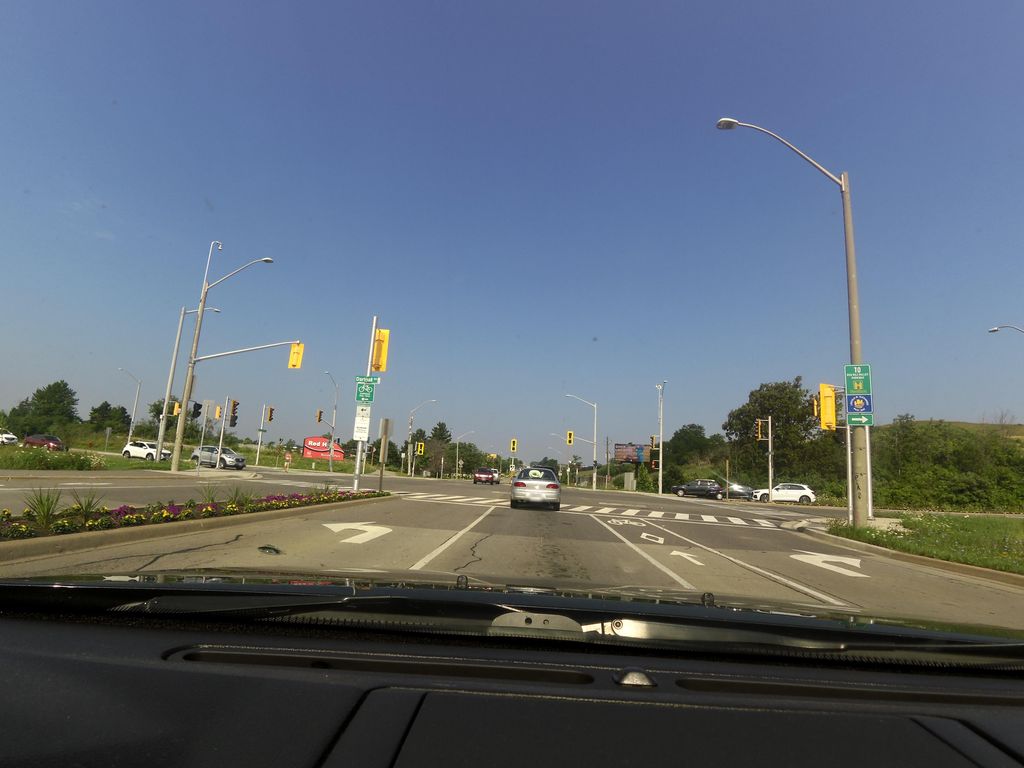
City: hamilton